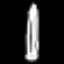
Label: pencil